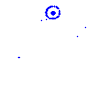
Particle: pion